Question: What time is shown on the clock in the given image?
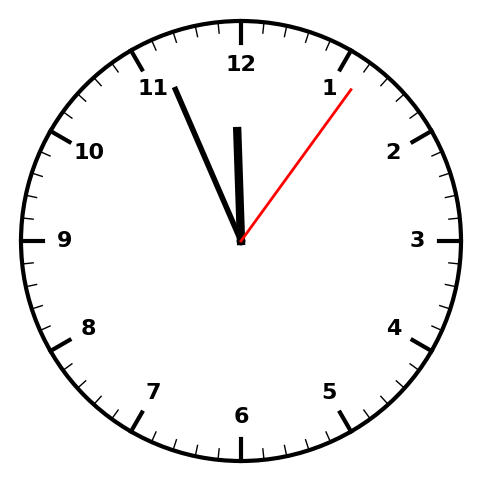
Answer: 11:56:06